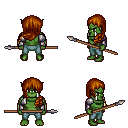
a pixel art fantasy rpg character, male body template, orc, green skin, steel arm armor, teal pants, brunette left-swept hairstyle, spear, four views (front, back, left, right), 2x2 character sprite sheet, small pixel art, hard edges, no anti-aliasing